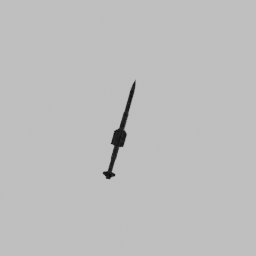
Label: mechanical